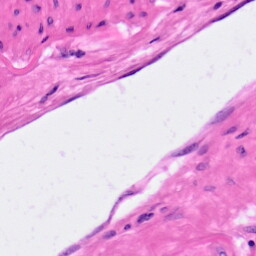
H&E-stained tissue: Pancreatic